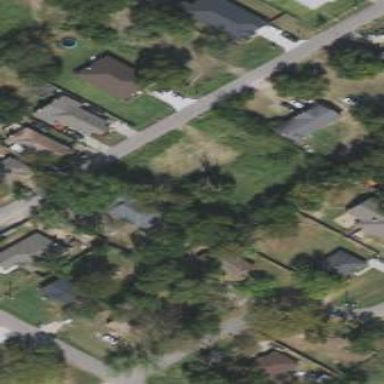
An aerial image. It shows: Grassy plot designated for zoning purposes.